Field crop: maize
Growth stage: 2
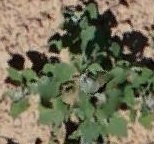
Species: chenopodium